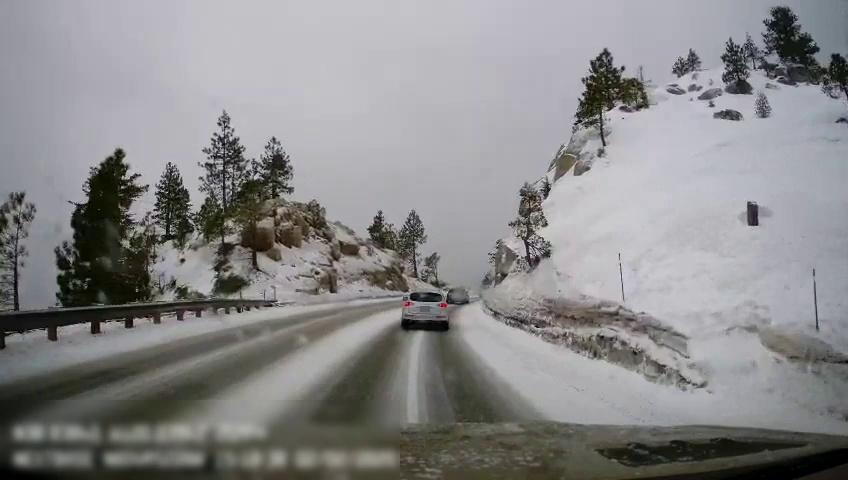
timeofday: Day
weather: Snowy
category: Drivable Space
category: Vehicles | Car
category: Vehicles | Car